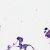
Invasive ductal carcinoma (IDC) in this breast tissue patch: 0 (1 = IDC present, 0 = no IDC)